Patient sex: M
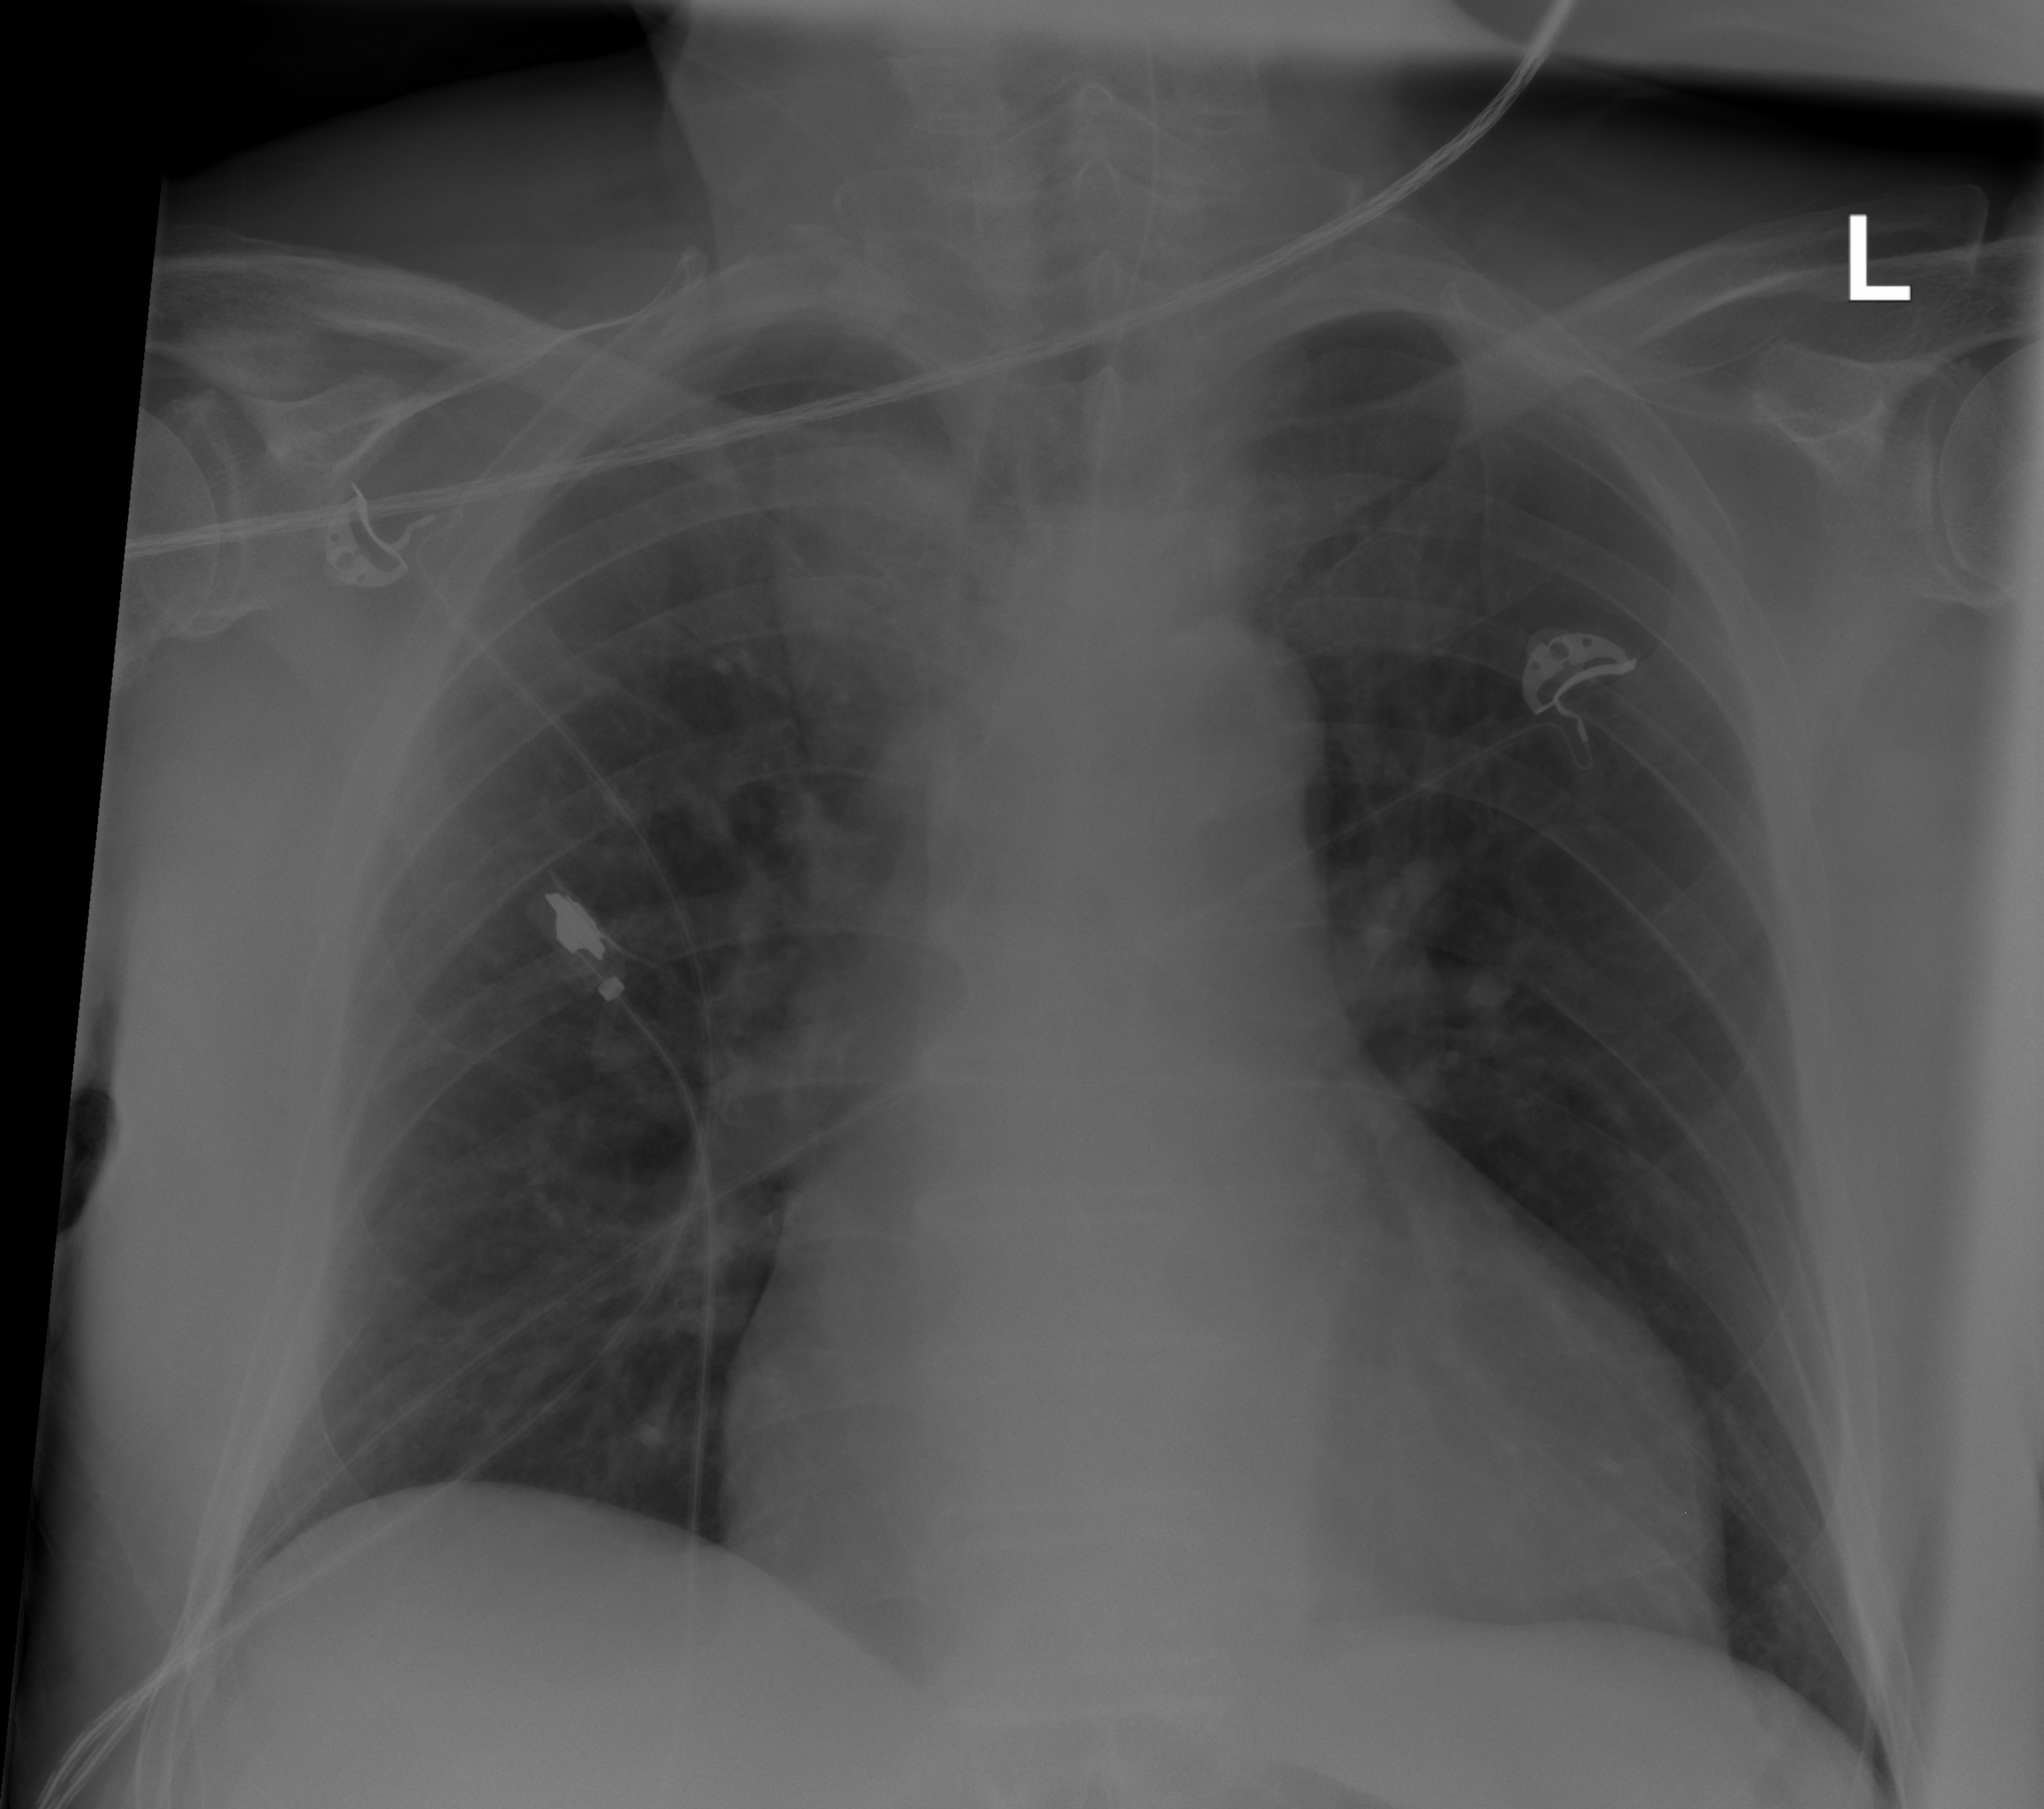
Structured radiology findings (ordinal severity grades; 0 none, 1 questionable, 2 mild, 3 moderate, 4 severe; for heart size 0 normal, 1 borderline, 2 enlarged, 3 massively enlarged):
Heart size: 2
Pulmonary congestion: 0
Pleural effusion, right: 0
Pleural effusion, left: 0
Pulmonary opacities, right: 1
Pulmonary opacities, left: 0
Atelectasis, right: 2
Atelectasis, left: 0